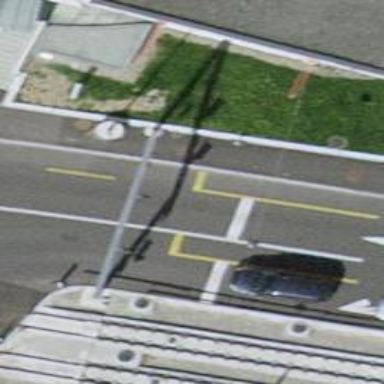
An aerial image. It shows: Road with traffic signals.